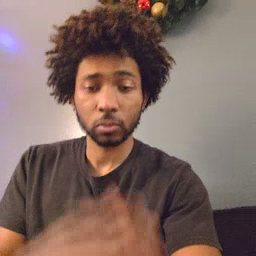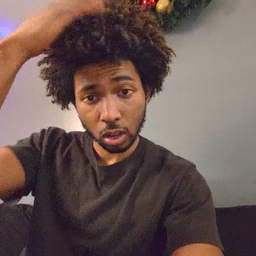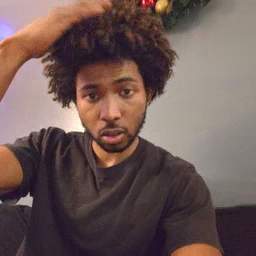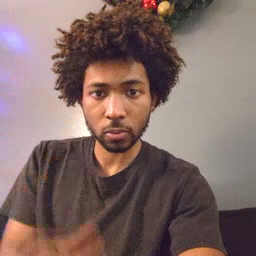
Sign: hat